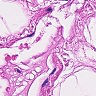
Metastatic tissue present: no